Question: I thought every compile-time error has its unique code, which I can use to google it. Where can I find it in VS2010?
Another usage would be to find its english equivalent by this code, when I'm not sure how to translate the text of the error (as soon as I use a localized copy of IDE), simply if I just want to ask about the error here on SO.

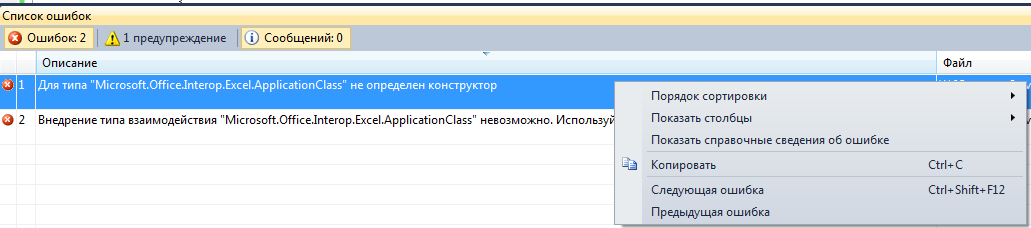
Answer: And one more way - look in "Output" window (View->Output) and chose "Build" from the dropdown if window shows something else.
'Output:Build' shows raw output of compiler that contains error codes and file names unlike 'Errors' window that shows fancy view of the same data. 'Output:Build' allows to navigate through errors similar way (double-click for current and 'F8'/'Shift+F8' for next/prev error), so may be used interchangebly with 'Errors' window (unless you need non-compile errors that show up in errors view).